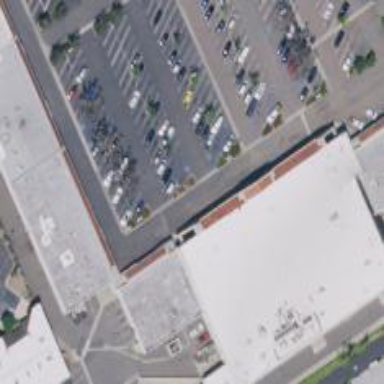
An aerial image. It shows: Building that houses supermarket.